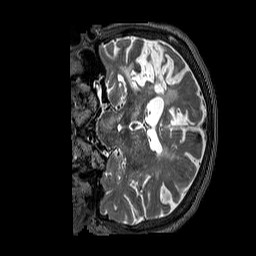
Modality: T2w
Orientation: coronal
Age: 67
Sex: female
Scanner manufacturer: siemens
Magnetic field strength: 3 T
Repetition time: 3.2 s
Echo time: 0.567 s